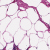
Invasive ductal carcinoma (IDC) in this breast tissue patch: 0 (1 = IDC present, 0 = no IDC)